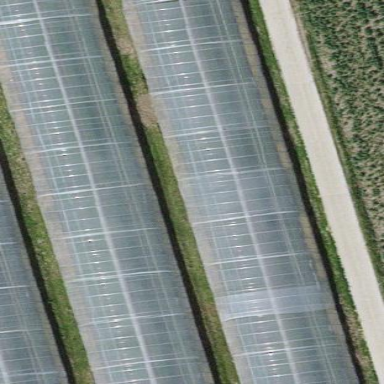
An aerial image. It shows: Greenhouse.